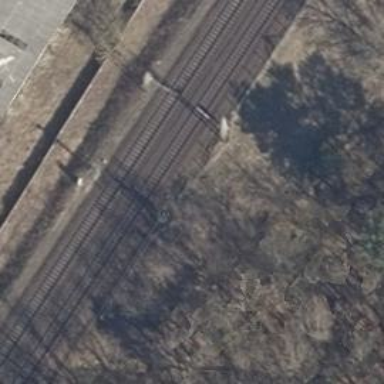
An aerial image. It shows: Railway signal.